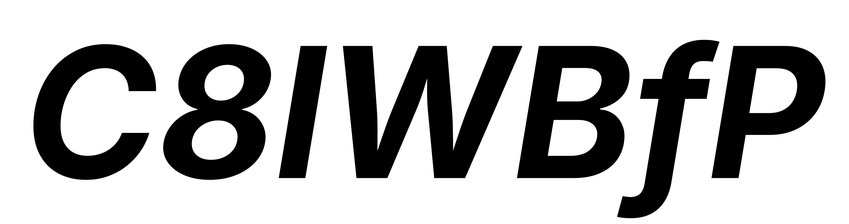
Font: Inter-Italic_Bold_Italic